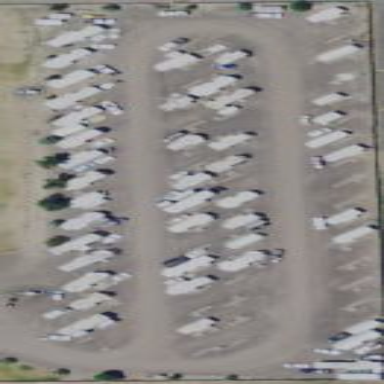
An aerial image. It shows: Caravan site for tourism.